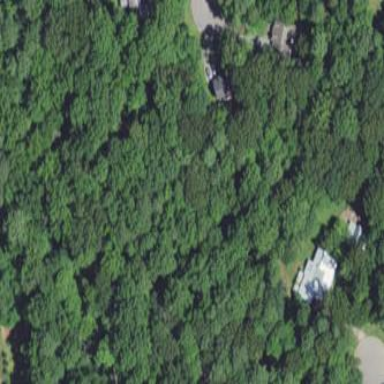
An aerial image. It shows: Mixed woodland area with variety of leaf types and cycles.